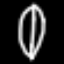
Label: leaf